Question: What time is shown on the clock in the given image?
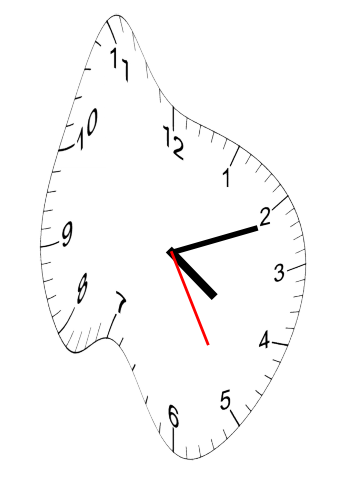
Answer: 04:11:25